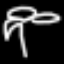
Label: palm tree